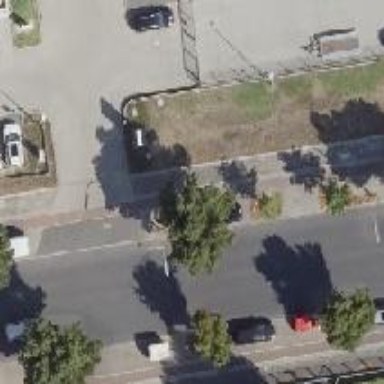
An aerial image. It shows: Deciduous broadleaved tree. There is parking obstacle present.